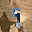
Label: 9